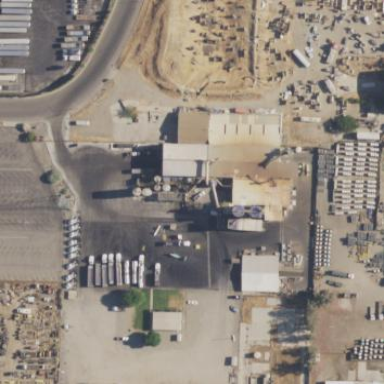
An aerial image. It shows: Industrial area with car shop and cold storage facility.